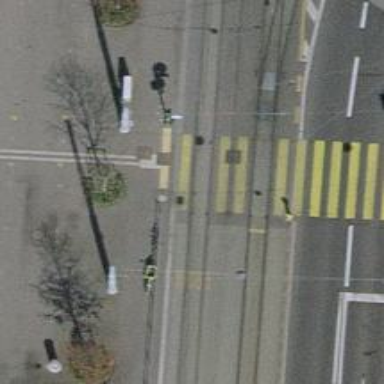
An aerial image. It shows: Footway with asphalt surface featuring zebra crossing.